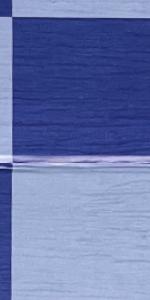
Label: Empty